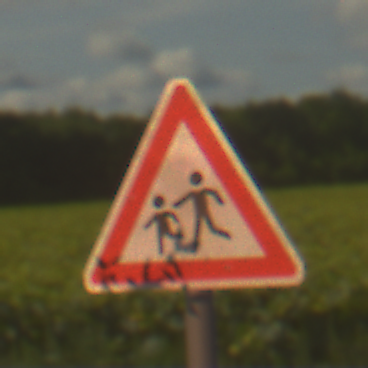
Verkehrszeichen: KinderRechts
Umgebung: Outdoor, RoadRail
Tageszeit: Midday
Wetter: PartlyCloudy
Licht: Natural
Jahreszeit: NotSpecified
Kontrast: HighContrast